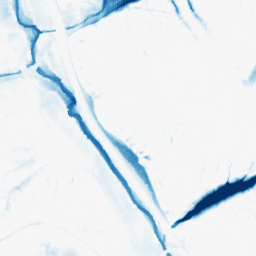
Category: morphological
Decomposition family: morphological_ellipse
Decomposition parameters: operation: closing
width: 30
height: 30
Upsampling method: quintic
Upsampling parameters: scale: 4
Upsampling scale: 4